Question: I have these relations in my data base:

I need all authors related to my book stored in book entity class?
I was trying to resolve this by using entityset but I can't use it because there is no primary key in BookAuthors table!
Any kind of help will be great! =)
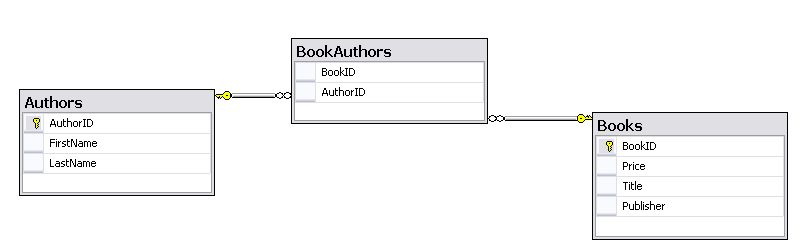
Answer: LINQ-to-SQL a primary key in order for it to materialize entities. And since neither Books nor Authors entities know anything about each other, I think your only option is to add a PK to BookAuthors as Pleun mentioned.
This question is very similar to yours, but note the PK on the Order_Detail table: <URL>